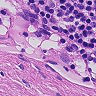
Metastatic tissue present: no